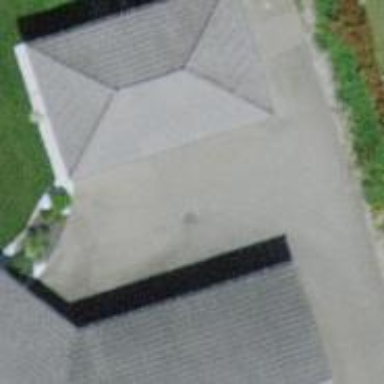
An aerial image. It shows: Garage.